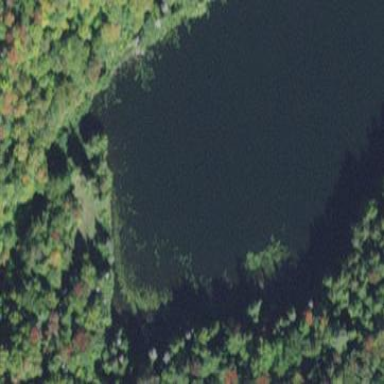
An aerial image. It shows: Pond surrounded by natural water.